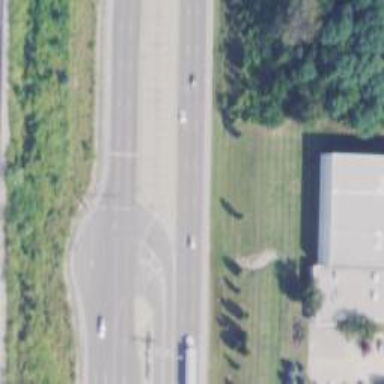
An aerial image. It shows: Solid stop line on the road marking.